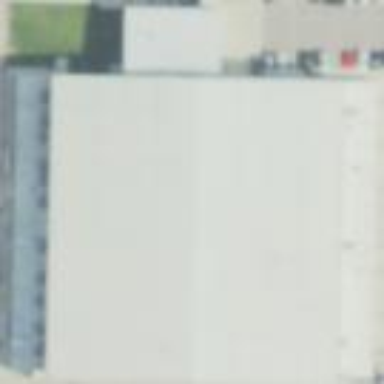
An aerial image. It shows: Hangar building.